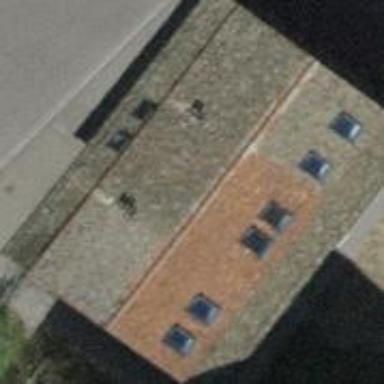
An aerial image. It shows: Detached building with gambrel roof shape.